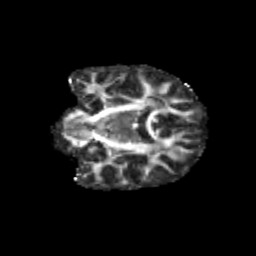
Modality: FA
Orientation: coronal
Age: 9
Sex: male
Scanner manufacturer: siemens
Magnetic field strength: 3 T
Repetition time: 3.8 s
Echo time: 0.07 s